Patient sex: F
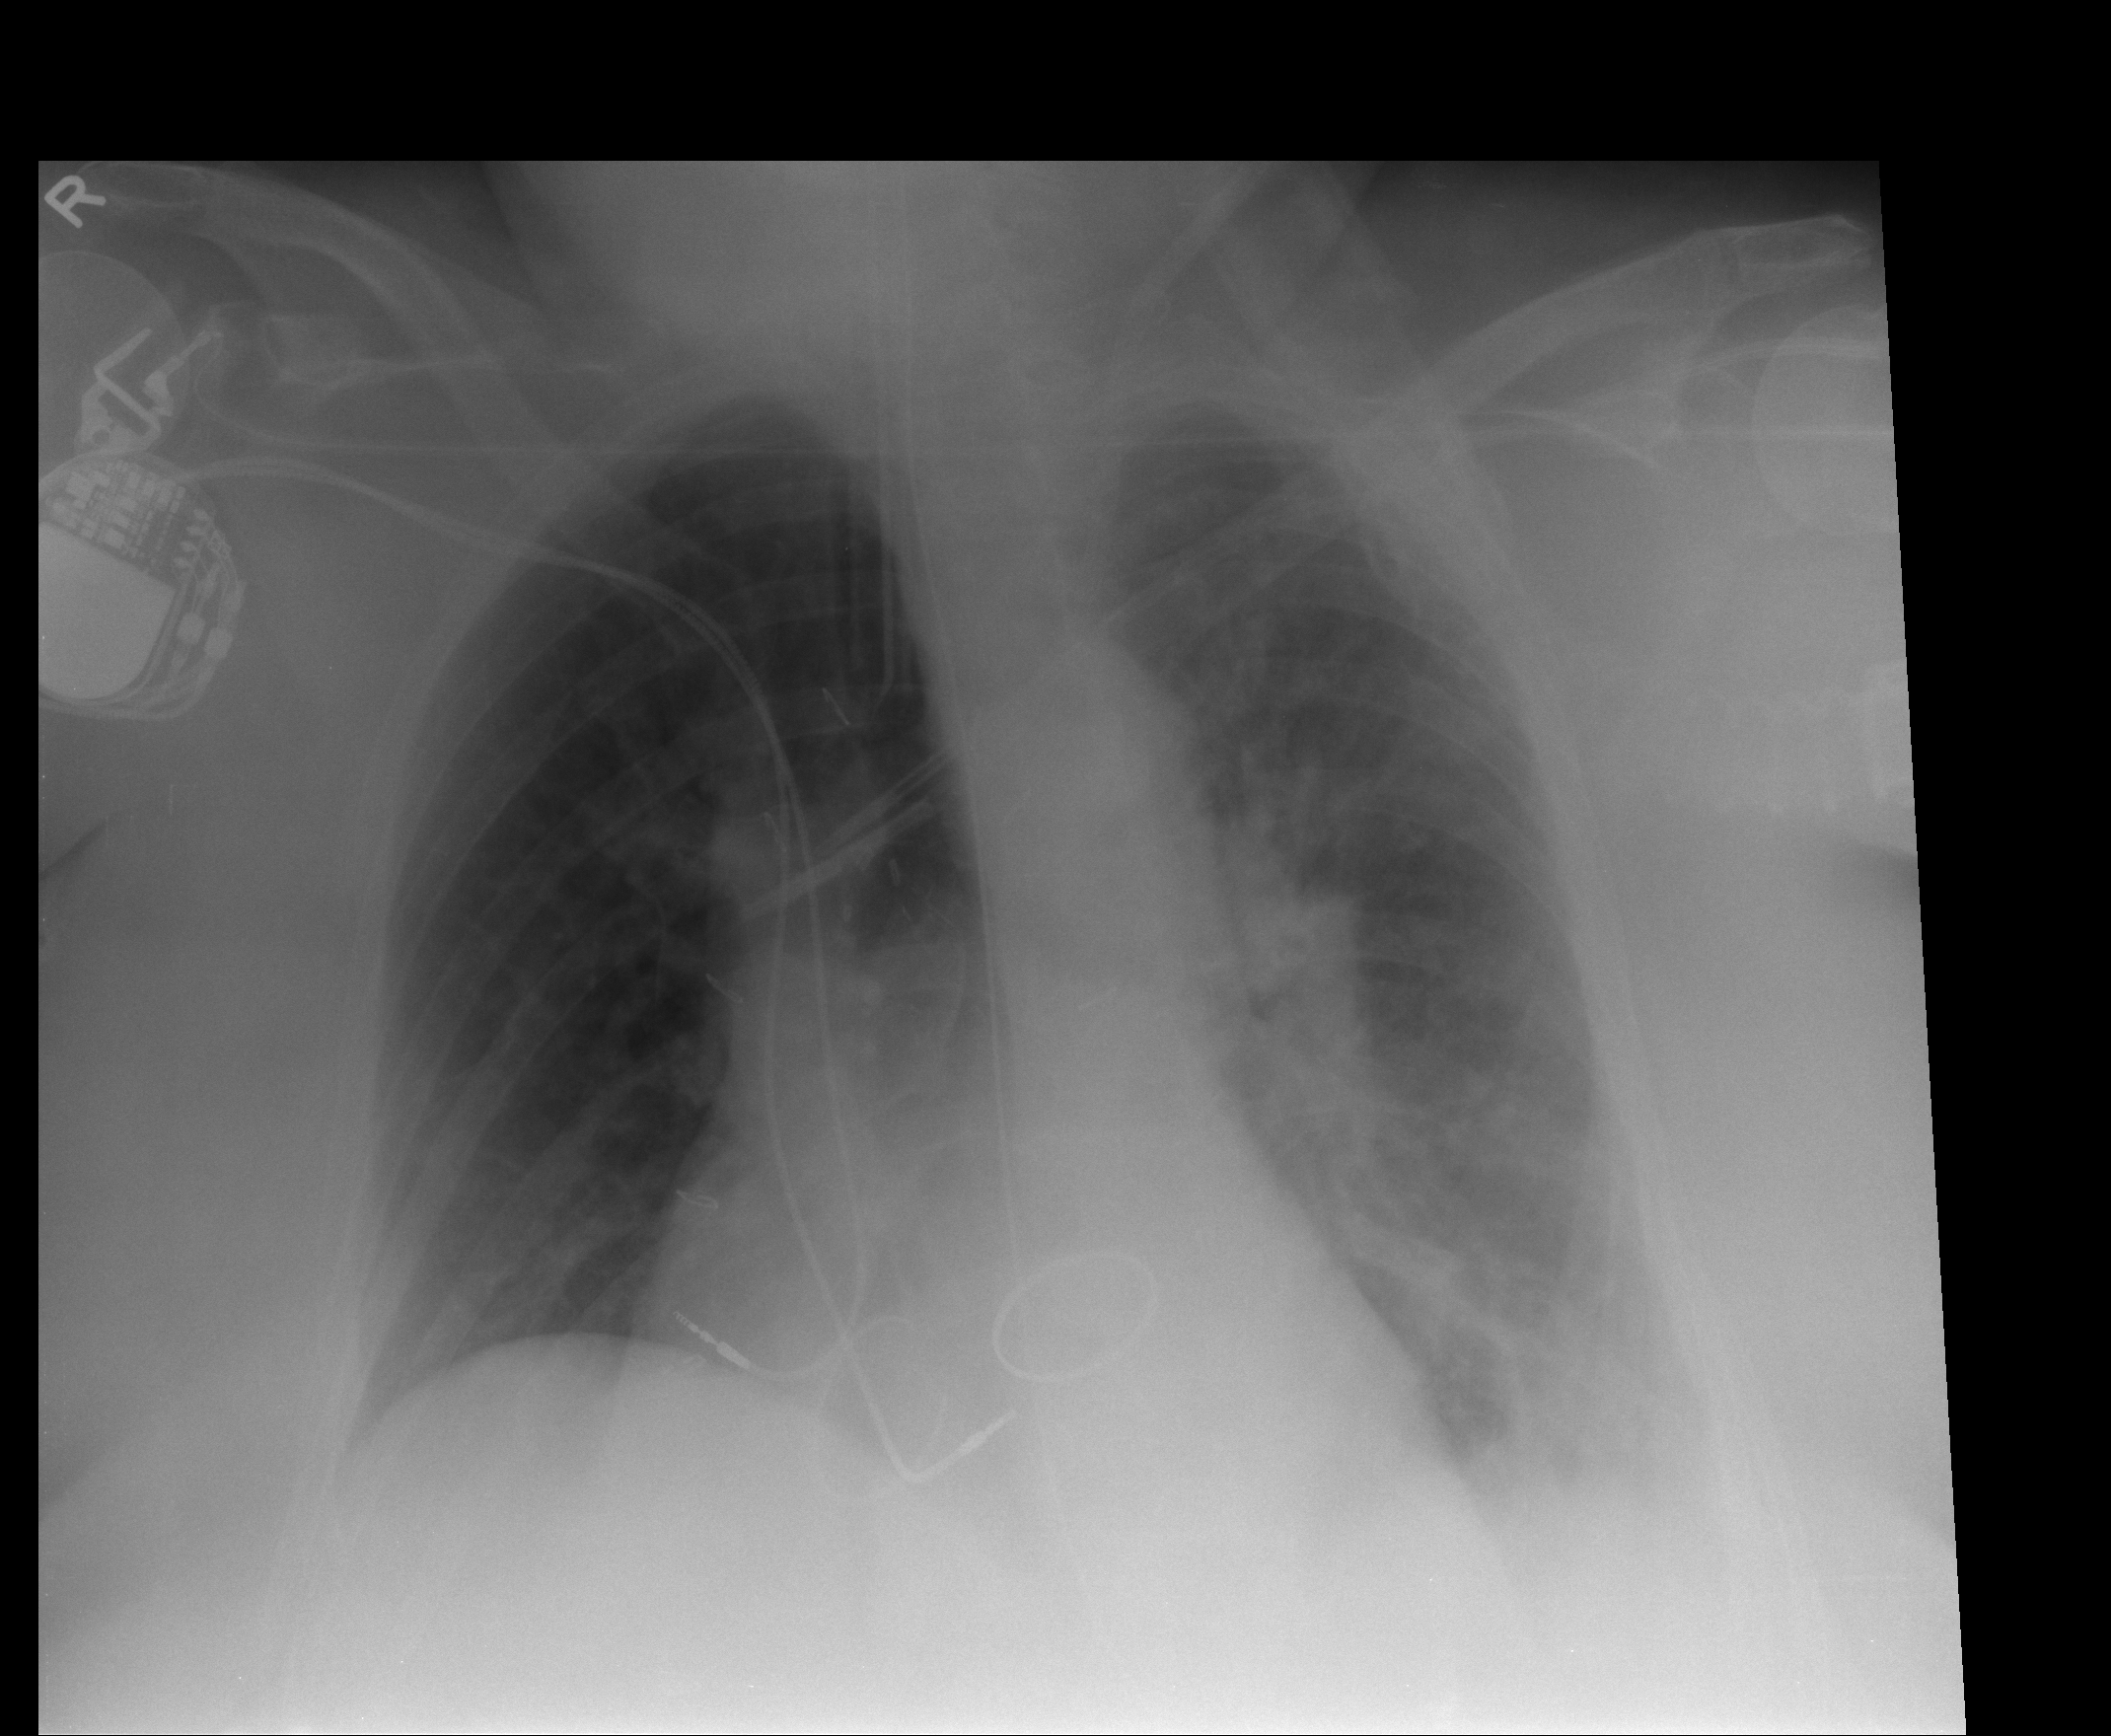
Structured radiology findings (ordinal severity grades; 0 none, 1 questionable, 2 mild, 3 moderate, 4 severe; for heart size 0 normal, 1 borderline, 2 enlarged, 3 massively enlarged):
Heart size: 0
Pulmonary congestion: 2
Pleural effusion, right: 0
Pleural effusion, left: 2
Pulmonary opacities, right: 0
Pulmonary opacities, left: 2
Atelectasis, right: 2
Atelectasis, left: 2